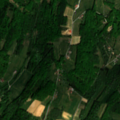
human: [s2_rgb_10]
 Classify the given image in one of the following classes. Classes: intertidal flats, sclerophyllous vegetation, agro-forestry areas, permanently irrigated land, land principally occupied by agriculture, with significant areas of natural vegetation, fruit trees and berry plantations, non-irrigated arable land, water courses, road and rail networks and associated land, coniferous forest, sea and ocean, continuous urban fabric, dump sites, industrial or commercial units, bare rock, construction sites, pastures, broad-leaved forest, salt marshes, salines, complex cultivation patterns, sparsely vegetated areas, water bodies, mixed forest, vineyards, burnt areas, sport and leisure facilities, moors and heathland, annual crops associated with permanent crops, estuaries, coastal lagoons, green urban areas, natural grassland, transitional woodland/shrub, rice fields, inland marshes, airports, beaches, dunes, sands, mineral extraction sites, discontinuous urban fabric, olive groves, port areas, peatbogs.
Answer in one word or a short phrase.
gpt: complex cultivation patterns, land principally occupied by agriculture, with significant areas of natural vegetation, broad-leaved forest